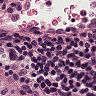
Metastatic tissue present: no